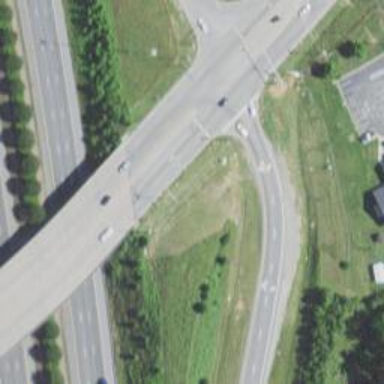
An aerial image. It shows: Expressway with asphalt surface classified as trunk highway.